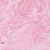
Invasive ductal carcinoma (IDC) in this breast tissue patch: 0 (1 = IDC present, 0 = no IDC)